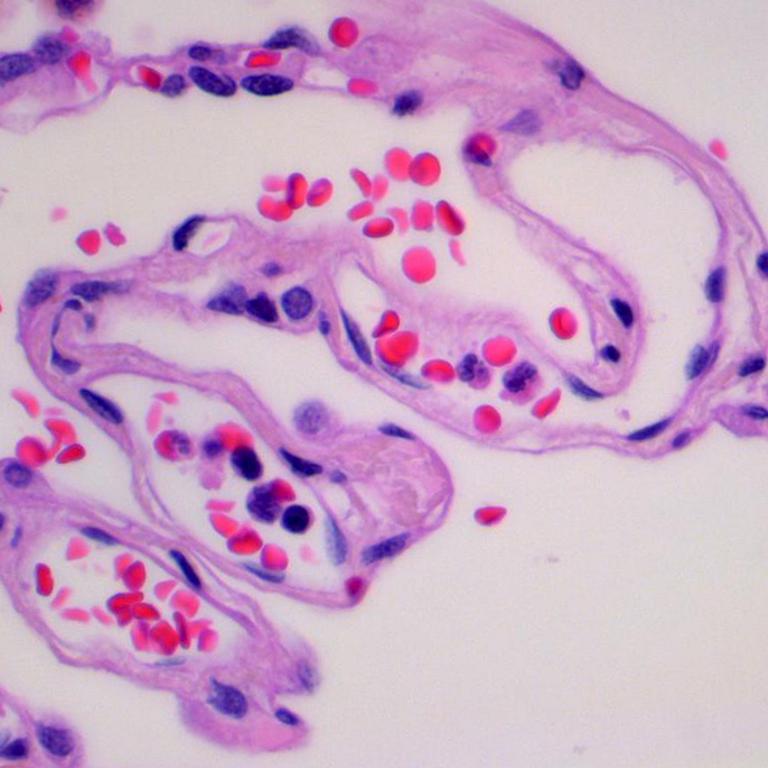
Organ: lung
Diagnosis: benign